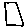
Label: square